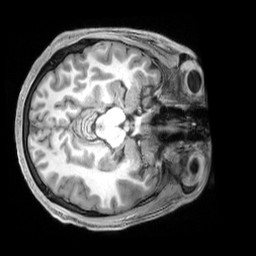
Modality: T1w
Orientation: axial
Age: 28
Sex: male
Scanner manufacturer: siemens
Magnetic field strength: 3 T
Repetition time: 2.3 s
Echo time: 0.00229 s